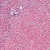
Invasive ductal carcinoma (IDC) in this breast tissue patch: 0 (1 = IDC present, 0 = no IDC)